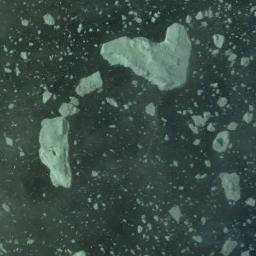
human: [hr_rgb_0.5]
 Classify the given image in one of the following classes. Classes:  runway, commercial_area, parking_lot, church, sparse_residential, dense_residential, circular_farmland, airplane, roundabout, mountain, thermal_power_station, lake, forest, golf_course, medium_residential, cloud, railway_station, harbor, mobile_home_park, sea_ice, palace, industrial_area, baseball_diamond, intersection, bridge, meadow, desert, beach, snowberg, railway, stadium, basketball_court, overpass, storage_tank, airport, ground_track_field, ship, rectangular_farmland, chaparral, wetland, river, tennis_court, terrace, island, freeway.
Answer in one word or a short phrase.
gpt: sea_ice